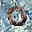
Label: 0